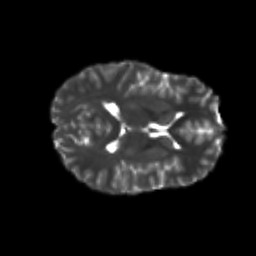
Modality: T2w
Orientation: axial
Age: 22
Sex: female
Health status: healthy
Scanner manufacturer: philips
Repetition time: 7.389 s
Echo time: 0.08599 s